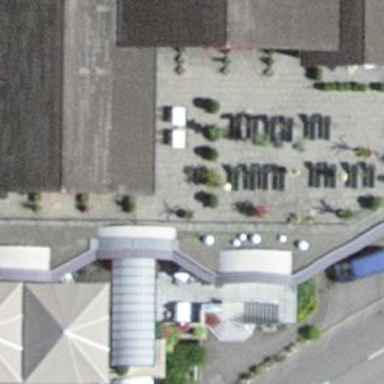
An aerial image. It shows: Hotel offering tourism services.